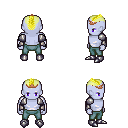
a pixel art fantasy rpg character, male body template, dark elf, purple skin, steel arm armor, teal pants, gold short mohawk hairstyle, bronze tiara, metal boots, four views (front, back, left, right), 2x2 character sprite sheet, small pixel art, hard edges, no anti-aliasing